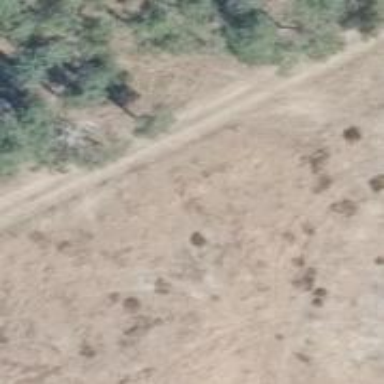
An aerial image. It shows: Dirt track road with grade 3 tracktype.